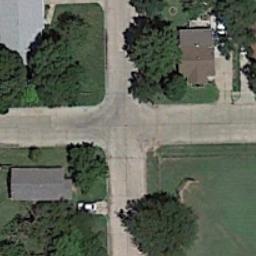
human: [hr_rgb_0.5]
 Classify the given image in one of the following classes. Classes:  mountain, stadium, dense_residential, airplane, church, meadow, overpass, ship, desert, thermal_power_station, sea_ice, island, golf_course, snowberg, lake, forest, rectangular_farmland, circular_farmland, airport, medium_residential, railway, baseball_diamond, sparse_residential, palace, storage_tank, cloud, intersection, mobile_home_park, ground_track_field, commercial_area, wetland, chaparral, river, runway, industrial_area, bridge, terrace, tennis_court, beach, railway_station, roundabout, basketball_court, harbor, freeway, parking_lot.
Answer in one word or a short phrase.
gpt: intersection